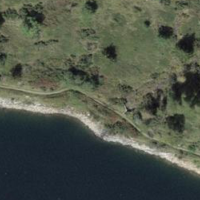
EUNIS habitat code: 31
Species observed at this site:
Saxifraga paniculata